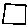
Label: square